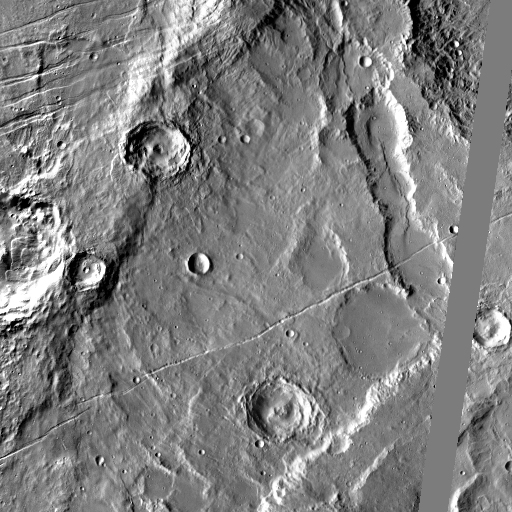
Crater classes present: Background, Other, Layered, Buried, Secondary